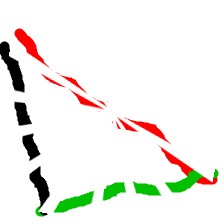
Shape: triangle